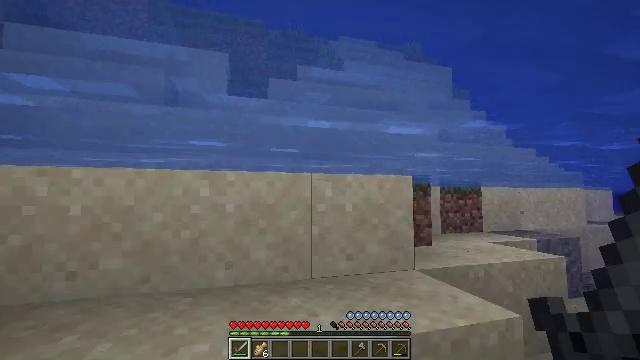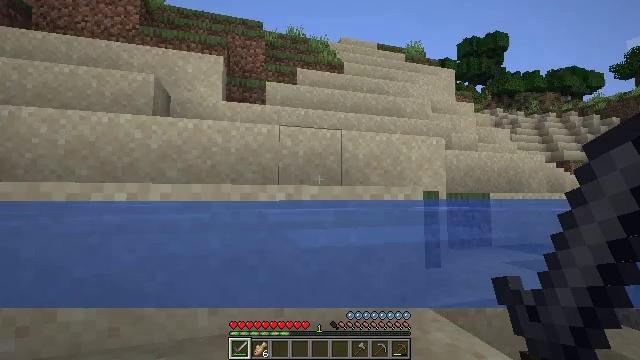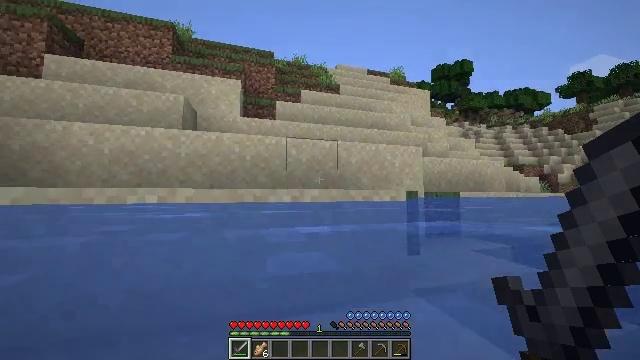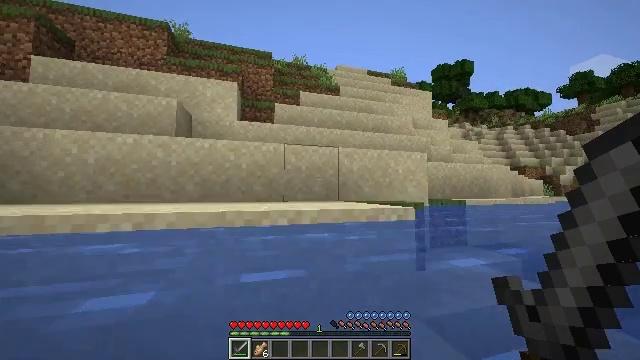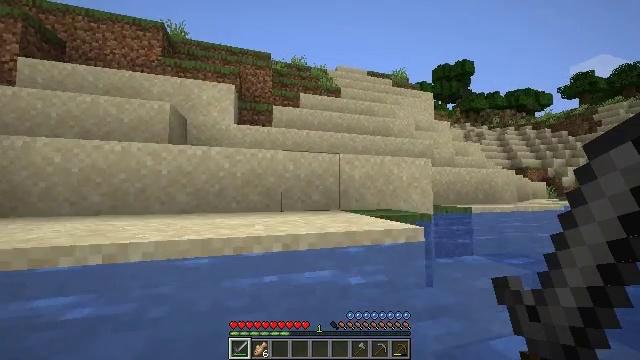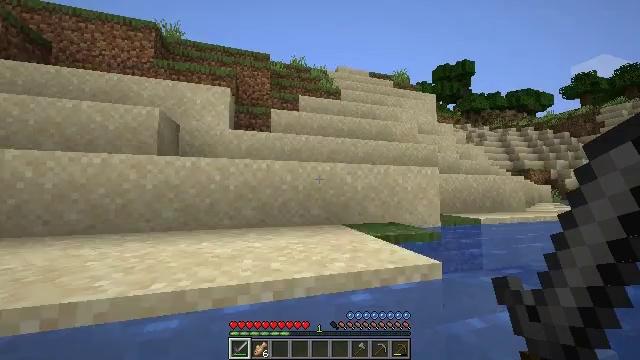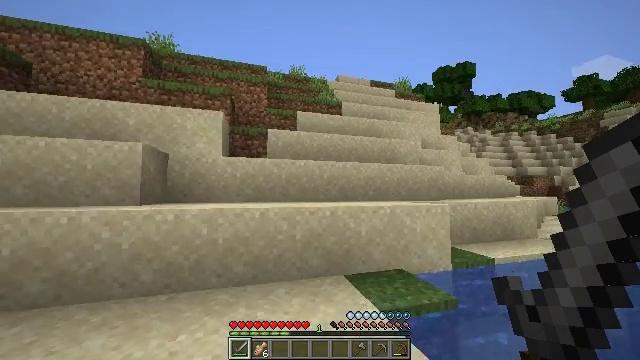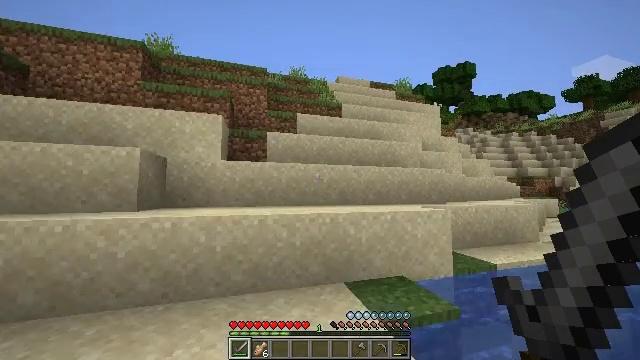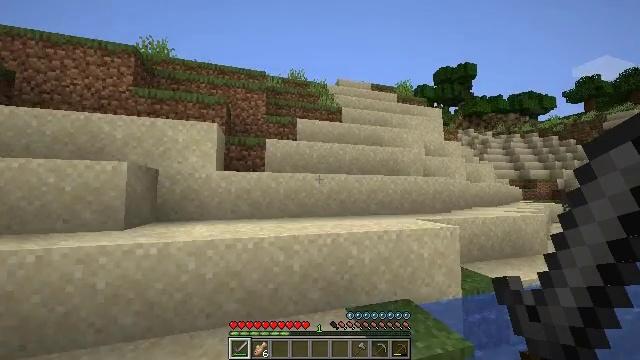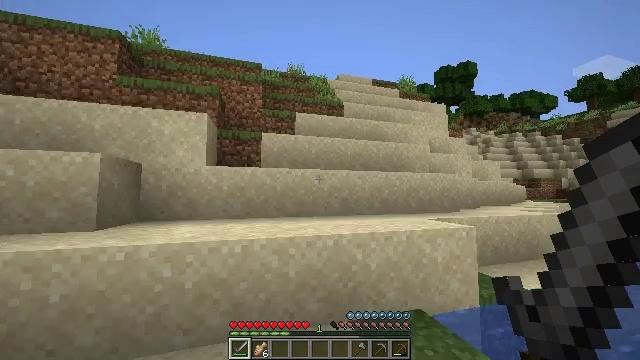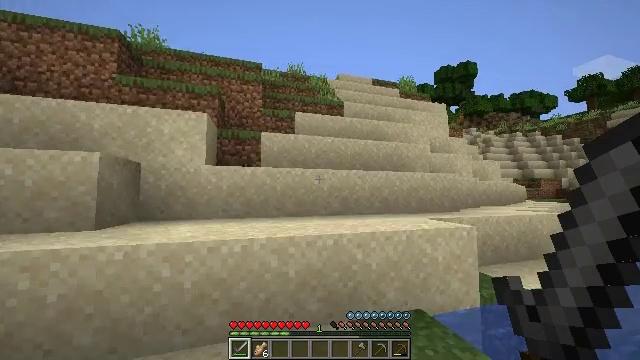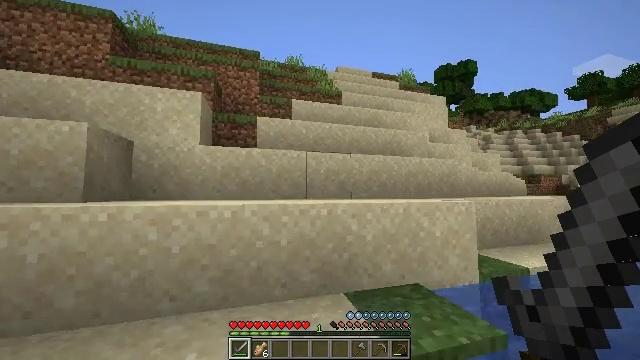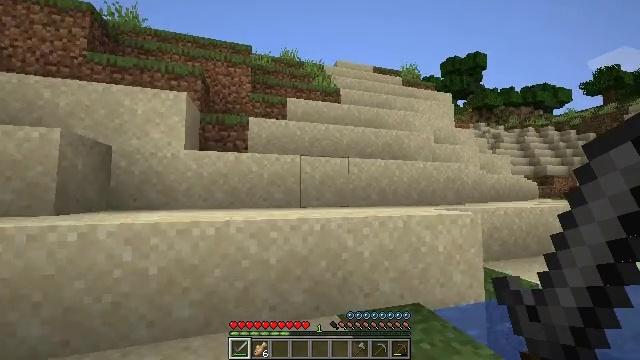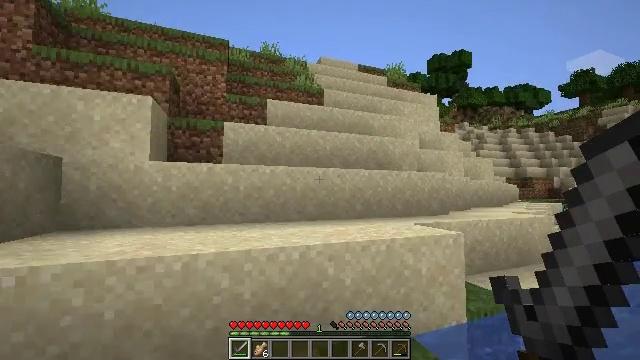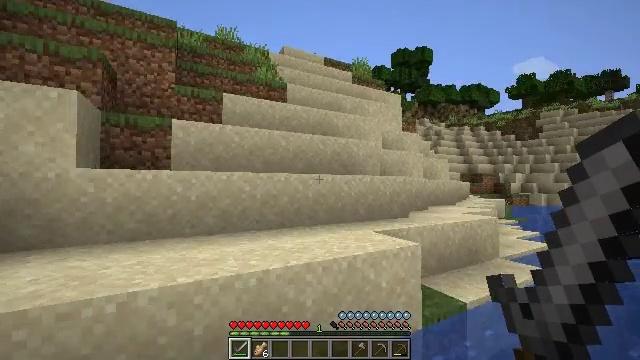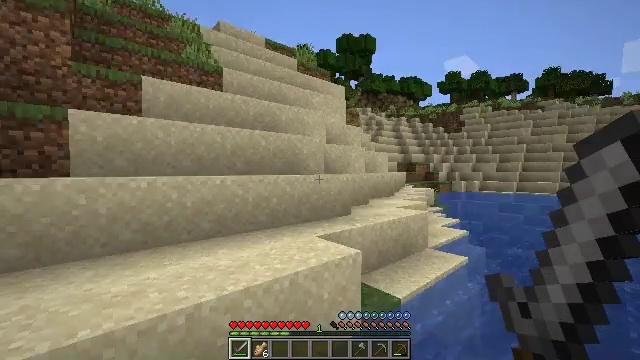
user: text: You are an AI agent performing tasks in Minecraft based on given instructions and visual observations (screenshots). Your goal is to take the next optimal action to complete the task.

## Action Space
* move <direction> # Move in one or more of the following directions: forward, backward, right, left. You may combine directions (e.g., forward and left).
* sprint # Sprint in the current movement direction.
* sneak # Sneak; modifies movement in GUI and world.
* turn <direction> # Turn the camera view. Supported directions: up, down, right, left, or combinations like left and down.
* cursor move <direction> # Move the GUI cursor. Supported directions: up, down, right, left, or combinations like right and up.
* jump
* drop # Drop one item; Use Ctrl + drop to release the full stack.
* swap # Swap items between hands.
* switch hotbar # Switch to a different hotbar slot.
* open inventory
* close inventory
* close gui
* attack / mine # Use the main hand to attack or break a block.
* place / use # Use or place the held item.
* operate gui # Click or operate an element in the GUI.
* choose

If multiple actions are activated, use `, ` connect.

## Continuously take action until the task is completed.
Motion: motion action
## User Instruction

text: Hunt fish.
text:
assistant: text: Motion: move forward, jump
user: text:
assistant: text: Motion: move forward, jump
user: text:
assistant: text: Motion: move forward, jump
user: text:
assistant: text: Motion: move forward, jump
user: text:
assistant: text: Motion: move forward, jump
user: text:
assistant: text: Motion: move forward, jump
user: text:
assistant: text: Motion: move forward, jump
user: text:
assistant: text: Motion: move forward, jump
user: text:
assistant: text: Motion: move forward, jump
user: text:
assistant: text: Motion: move forward, jump
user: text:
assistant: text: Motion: move forward, jump
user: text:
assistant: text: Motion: move forward, jump
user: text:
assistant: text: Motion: move forward, turn right, jump
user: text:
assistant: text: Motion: move forward, turn right and down, jump
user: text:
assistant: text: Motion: move forward, turn right and down, jump
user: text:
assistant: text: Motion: move forward, turn right and down, jump
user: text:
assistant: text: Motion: move forward and move left, turn right and down, jump
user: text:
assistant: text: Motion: move forward and move left, turn right and down, jump
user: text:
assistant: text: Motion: move forward and move left, turn right and down, jump
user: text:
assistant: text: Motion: move forward and move left, turn right and down, jump
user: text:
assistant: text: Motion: move forward and move left, turn right and down, jump
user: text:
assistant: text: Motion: move forward and move left, turn right and down
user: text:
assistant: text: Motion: move left, turn right and down
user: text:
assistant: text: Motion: no_op
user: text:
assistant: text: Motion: no_op
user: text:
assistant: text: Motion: no_op
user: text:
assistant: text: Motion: no_op
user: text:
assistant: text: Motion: turn right
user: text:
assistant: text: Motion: no_op
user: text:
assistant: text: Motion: move left